Field crop: maize
Growth stage: 2
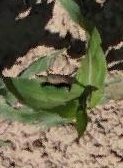
Species: maize